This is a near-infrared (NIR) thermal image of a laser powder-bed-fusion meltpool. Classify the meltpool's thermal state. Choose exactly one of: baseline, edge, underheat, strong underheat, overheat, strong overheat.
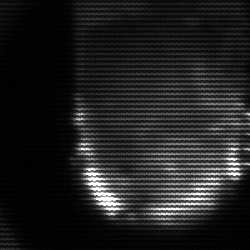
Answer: baseline